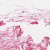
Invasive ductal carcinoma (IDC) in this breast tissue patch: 0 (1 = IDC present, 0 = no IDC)